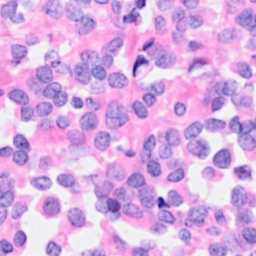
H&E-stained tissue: Breast